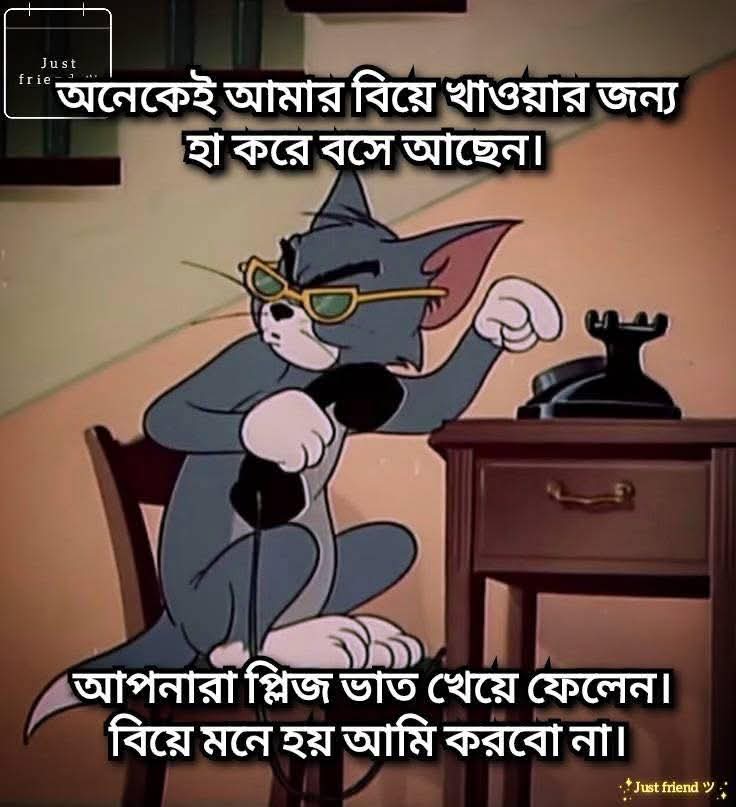
Text: অনেকেই আমার বিয়ে খাওয়ার জন্য হা করে বসে আছেন।
আপনারা প্লিজ ভাত খেয়ে ফেলেন। বিয়ে মনে হয় আমি করবো না।
Label: Non Hate